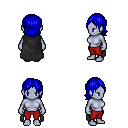
a pixel art fantasy rpg character, female body template, dark elf, purple skin, black cape, red pants, blue long bangs hairstyle, four views (front, back, left, right), 2x2 character sprite sheet, small pixel art, hard edges, no anti-aliasing